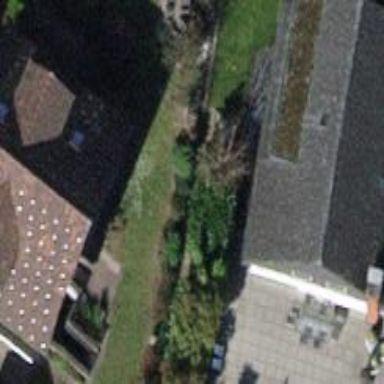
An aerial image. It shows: Terrace building.